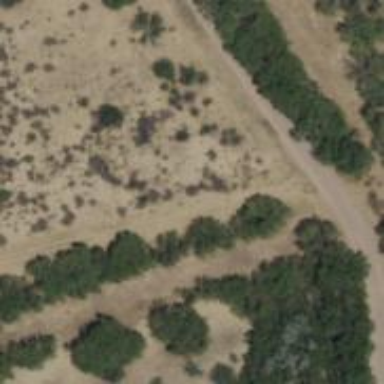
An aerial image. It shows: Cutline track.